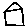
Label: house